Question: I'm trying to add an overlay view ('addSubview') and have it "extend" the status bar + navigationBar
So I made a xib that has a red view, with a constraint of Top alignment of 64.
Still I have black line between the status bar and the red view (see image)
If I change the constraint to less - the red view in under the status bar, but still there is a black line.
The code that adds the view:
'''
overlaySearchView = [[[NSBundle mainBundle] loadNibNamed:@"searchView" owner:self options:nil] objectAtIndex:0];
overlaySearchView.frame = [[UIScreen mainScreen] bounds];
// overlaySearchView.frame = self.view.bounds; //tried both
[[self view] addSubview:overlaySearchView];
'''

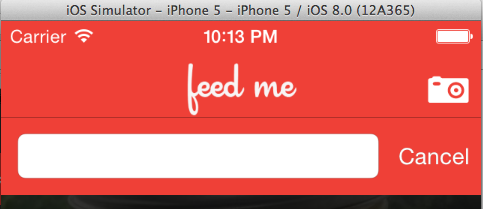
Answer: See answer here: <URL>
What you are seeing is the shadow of the navigation bar, rather than a gap between the two views.